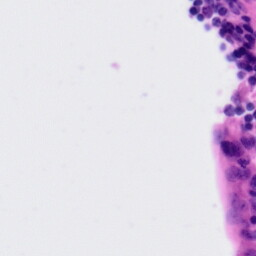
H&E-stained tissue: Tonsil